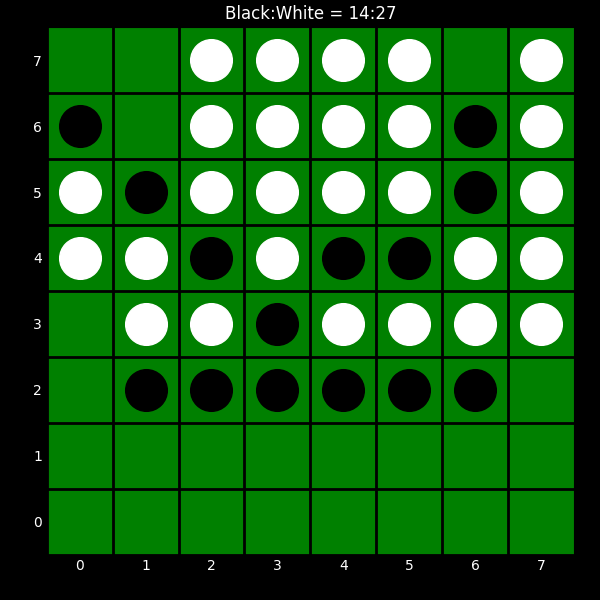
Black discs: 14
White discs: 27